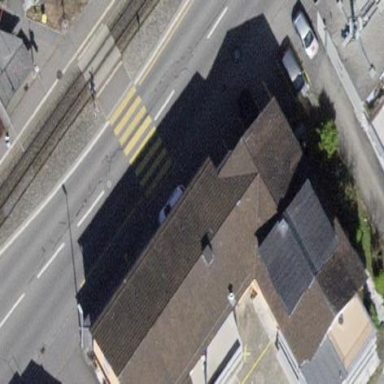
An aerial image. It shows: Gabled roof adorns the apartments building.